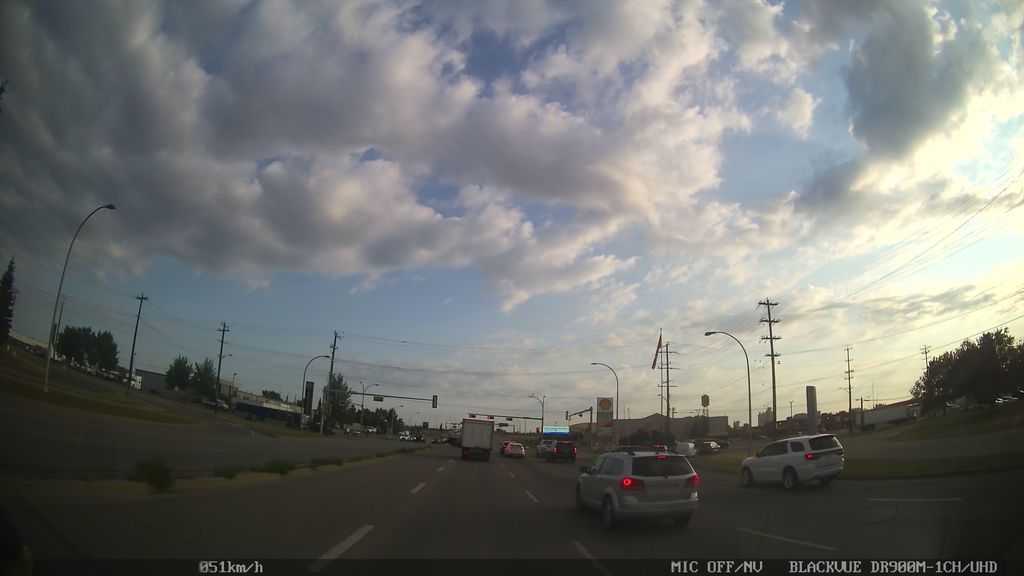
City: edmonton